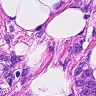
Metastatic tissue present: yes